Question: Not sure if this is the best way to do this but I've created a 2D array from values in an excel file that i want to use as variables within my application that control where to look for things like file paths and files.

The array is built and all data from the file is contained within it:
'''
for (int i = 0; i <= bindingSourceConfig.Count - 1; i++) // for each row in the binding source data
{
for (int j = 0; j <= 2 - 1; j++) // for each column, only need one and 2
{
System_Var_Array[i, j] = (bindingSourceConfig.DataSource as DataTable).Rows[i][j].ToString();
}
}
'''
Now i want to be able to look in the array for my variable say "Project_Directory" and have it return "C:\Users\User\Dropbox\default\master\support"
Is this even possible?
EDIT 1:
Purpose of doing it this way is to make an easily customizable/configurable multi project environment where by anyone can simply edit the paths in the excel file and import that file into the application.
I can not in my incompetence see a way of setting these 'variables' at a class level without first extracting the 'variable' and the 'value' from the excel data.
Is there a simple way of looking up the 'variable' in bindingSource?
EDIT 2:
<URL>
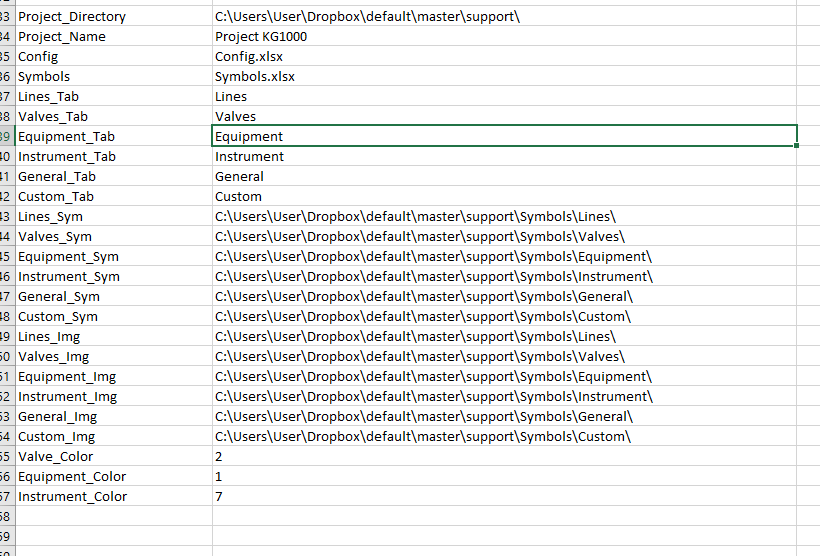
Answer: '''
var name = "Project_Directory";
string value = null;
for (int i = 0; i<System_Var_Array.GetLength(0); i++) {
if (System_Var_Array[i,0]==name) {
value = System_Var_Array[i,1];
break;
}
}
'''
After the loop stop, 'value' will contain the data you need, assuming it exists (otherwise it will be null. A far simpler approach will be using 'Dictionary<string,string>', if you generate it with
'''
var systemVars = new Dictionary<string,string>();
var dt = bindingSourceConfig.DataSource as DataTable;
for (int i = 0; i < bindingSourceConfig.Count; i++) // for each row in the binding source data
{
systemVars[dt.Rows[i][0].ToString()] = dt.Rows[i][1].ToString();
}
'''
then to get the value for "Project_Directory", simply call
'''
var value = systemVars["Project_Directory"];
'''